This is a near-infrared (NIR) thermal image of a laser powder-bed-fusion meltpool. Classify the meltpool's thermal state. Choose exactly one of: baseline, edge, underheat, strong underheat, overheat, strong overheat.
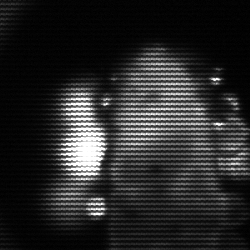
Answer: strong underheat